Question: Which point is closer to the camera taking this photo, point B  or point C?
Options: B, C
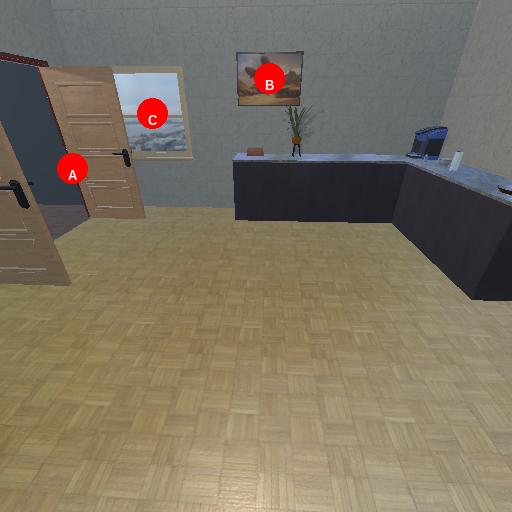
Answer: B